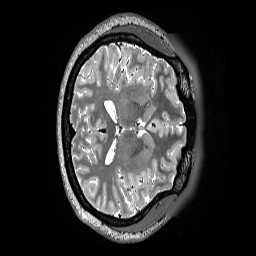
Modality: T2w
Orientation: axial
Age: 36
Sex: female